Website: crate-barrel
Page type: account-selection
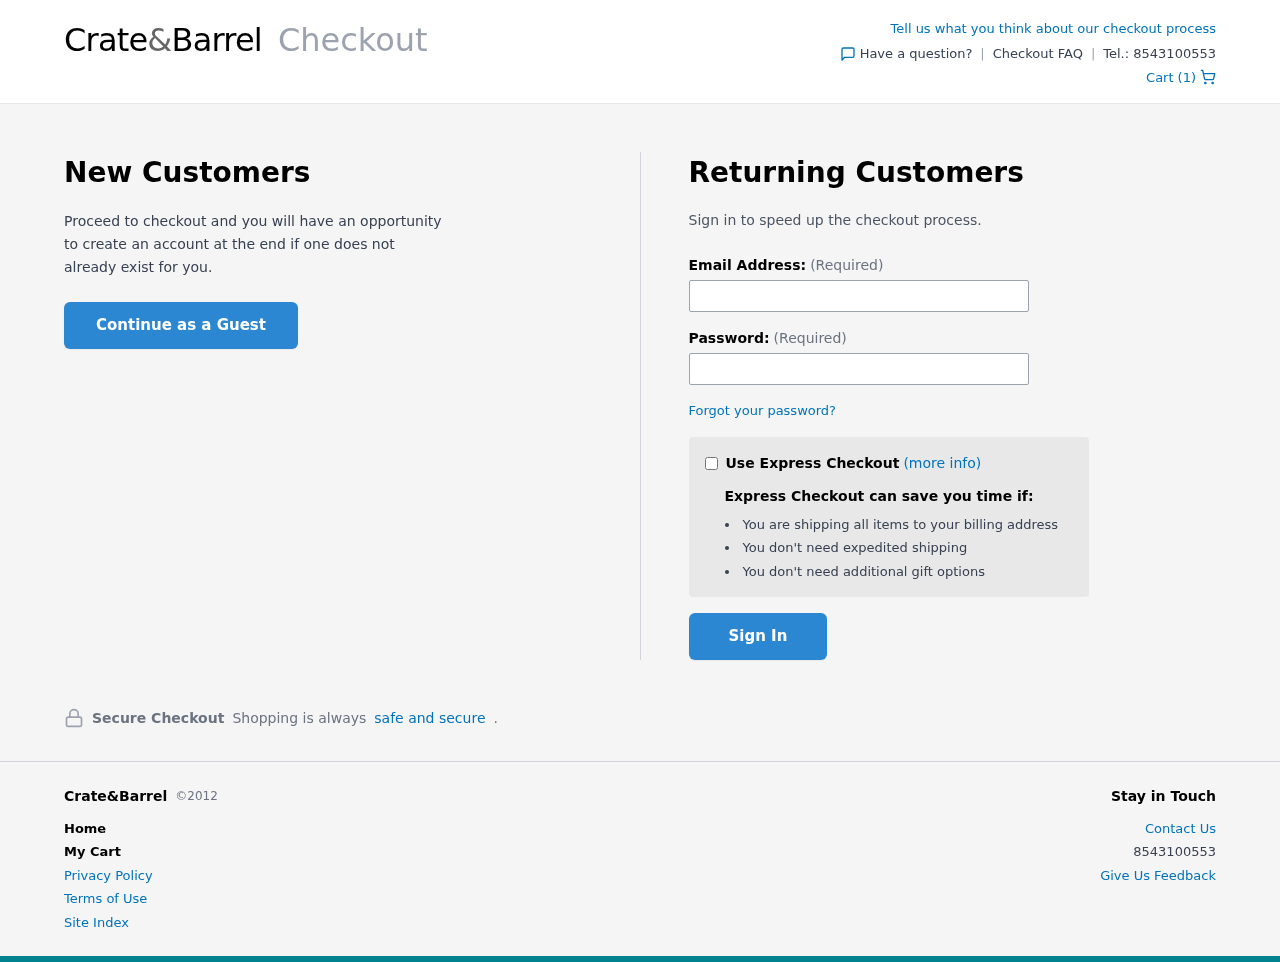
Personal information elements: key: PII_EMAIL
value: claireblack@gmail.com
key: PII_PHONE
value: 8543100553
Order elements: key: ORDER_NUM_ITEMS
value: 1